Question: How many ricochets will a ball launched from (1.0, 1.0) at 40° need to hit the target at (11.0, 7.0)? The ball reflects perfectly off the arena walls and mirror-obstacles.
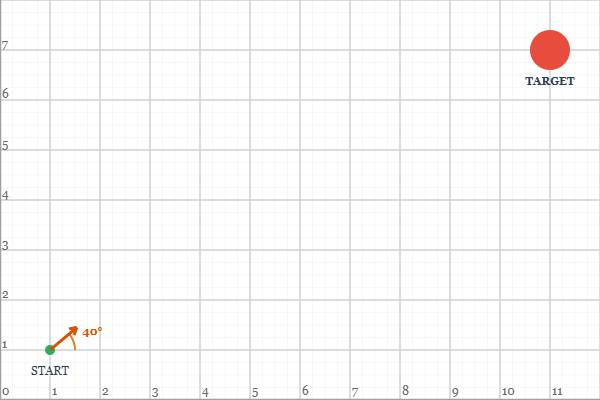
Answer: 1